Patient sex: F
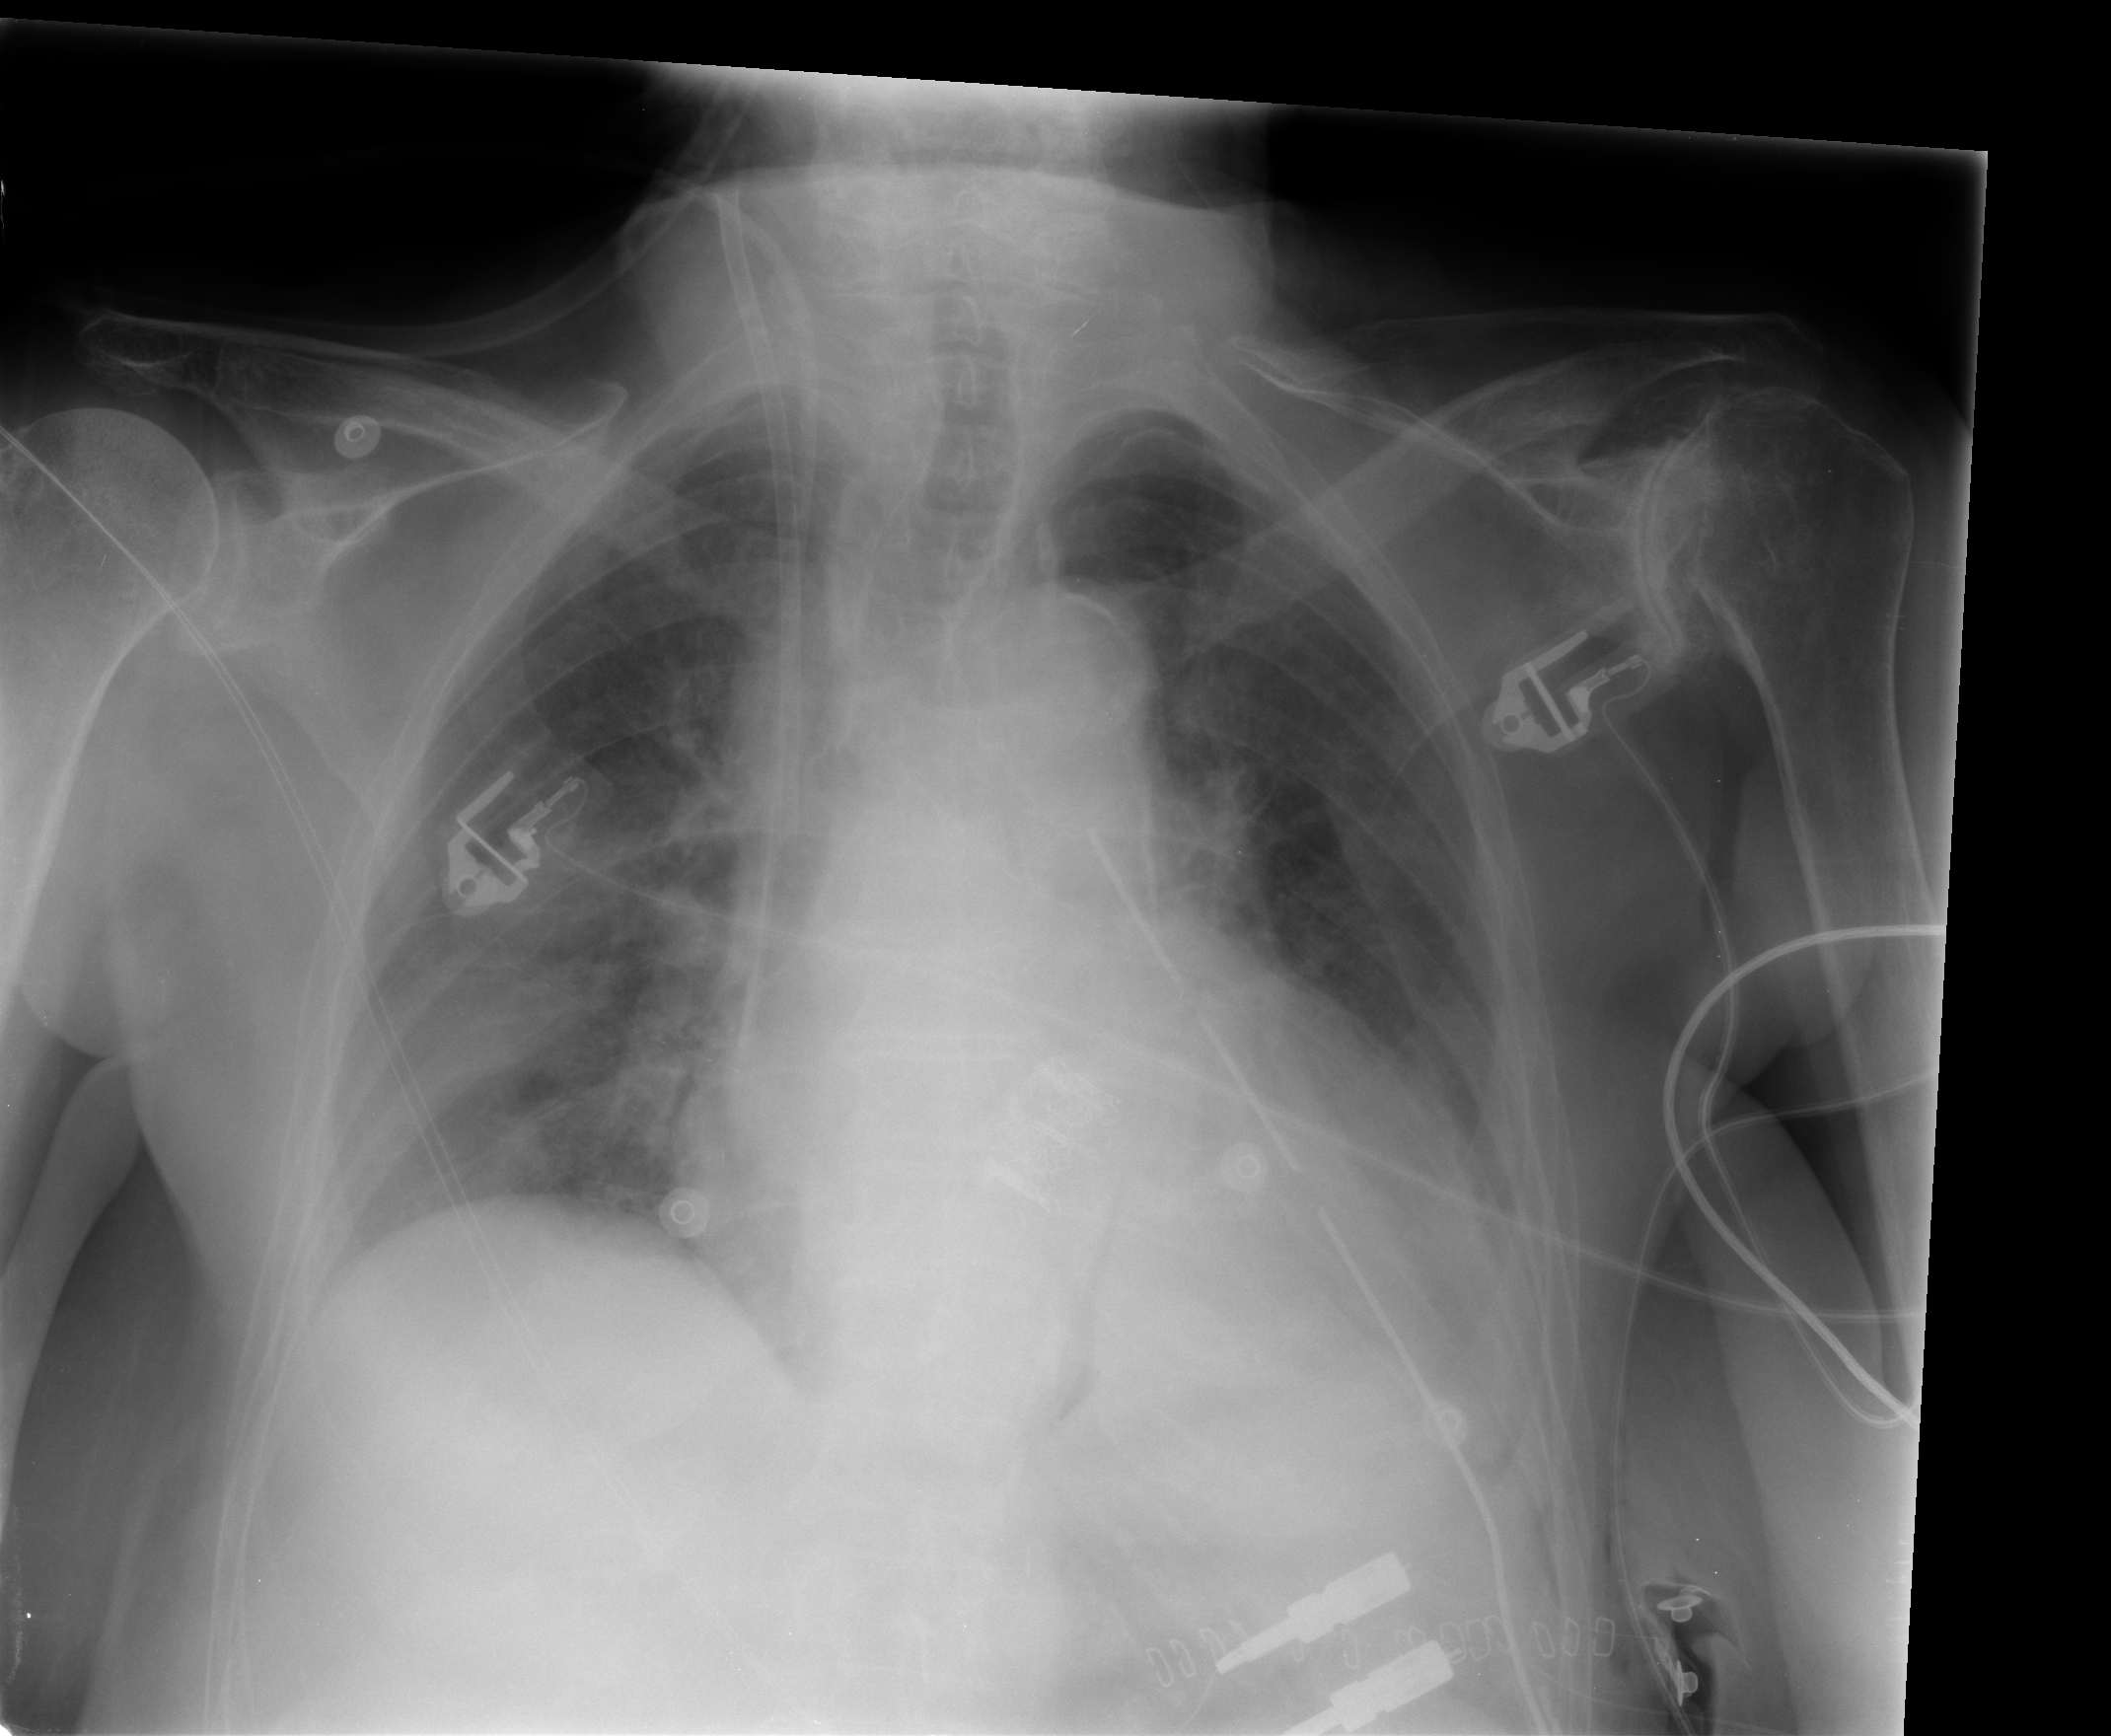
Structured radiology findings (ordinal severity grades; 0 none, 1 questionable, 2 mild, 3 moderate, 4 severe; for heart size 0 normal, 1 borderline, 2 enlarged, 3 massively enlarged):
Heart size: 2
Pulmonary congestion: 1
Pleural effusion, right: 2
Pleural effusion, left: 2
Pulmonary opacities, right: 0
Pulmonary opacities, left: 0
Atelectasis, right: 2
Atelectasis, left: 2